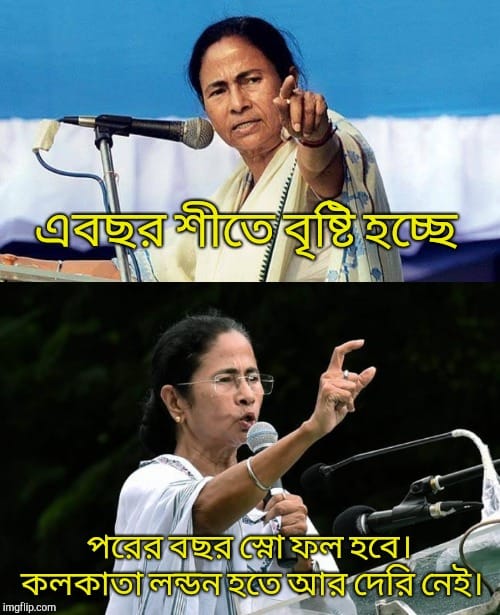
Text: এবছর শীতে বৃষ্টি হচ্ছে, পরের বছর স্নো ফল হবে। কলকাতা লন্ডন হতে আর দেরি নেই
Label: Non Hate